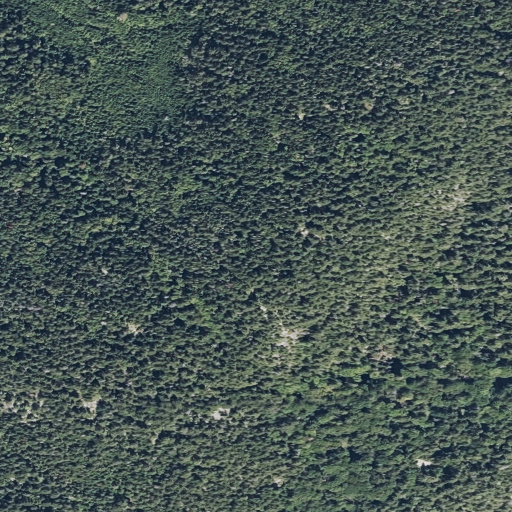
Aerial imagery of mountain in Maine named Spencer Mountain containing evergreen forest and mixed forest